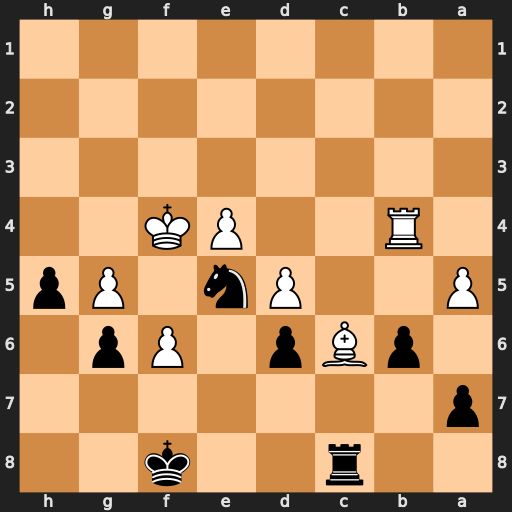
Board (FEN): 2r2k2/p7/1pBp1Pp1/P2Pn1Pp/1R2PK2/8/8/8
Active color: b
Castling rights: -
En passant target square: -
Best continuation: Nd3+ Ke3 Nxb4